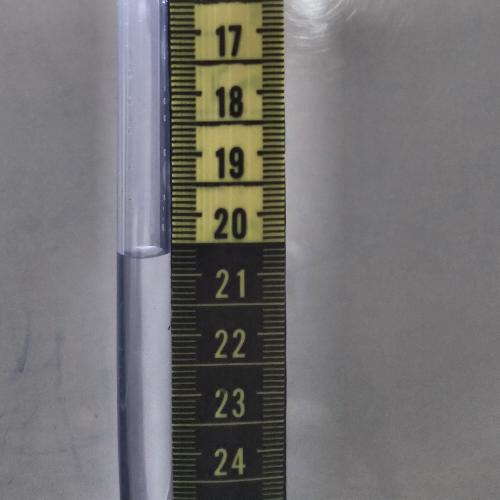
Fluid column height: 20.7 cm